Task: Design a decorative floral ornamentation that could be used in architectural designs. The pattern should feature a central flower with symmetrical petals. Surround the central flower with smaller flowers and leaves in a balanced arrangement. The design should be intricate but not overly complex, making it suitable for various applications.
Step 251:
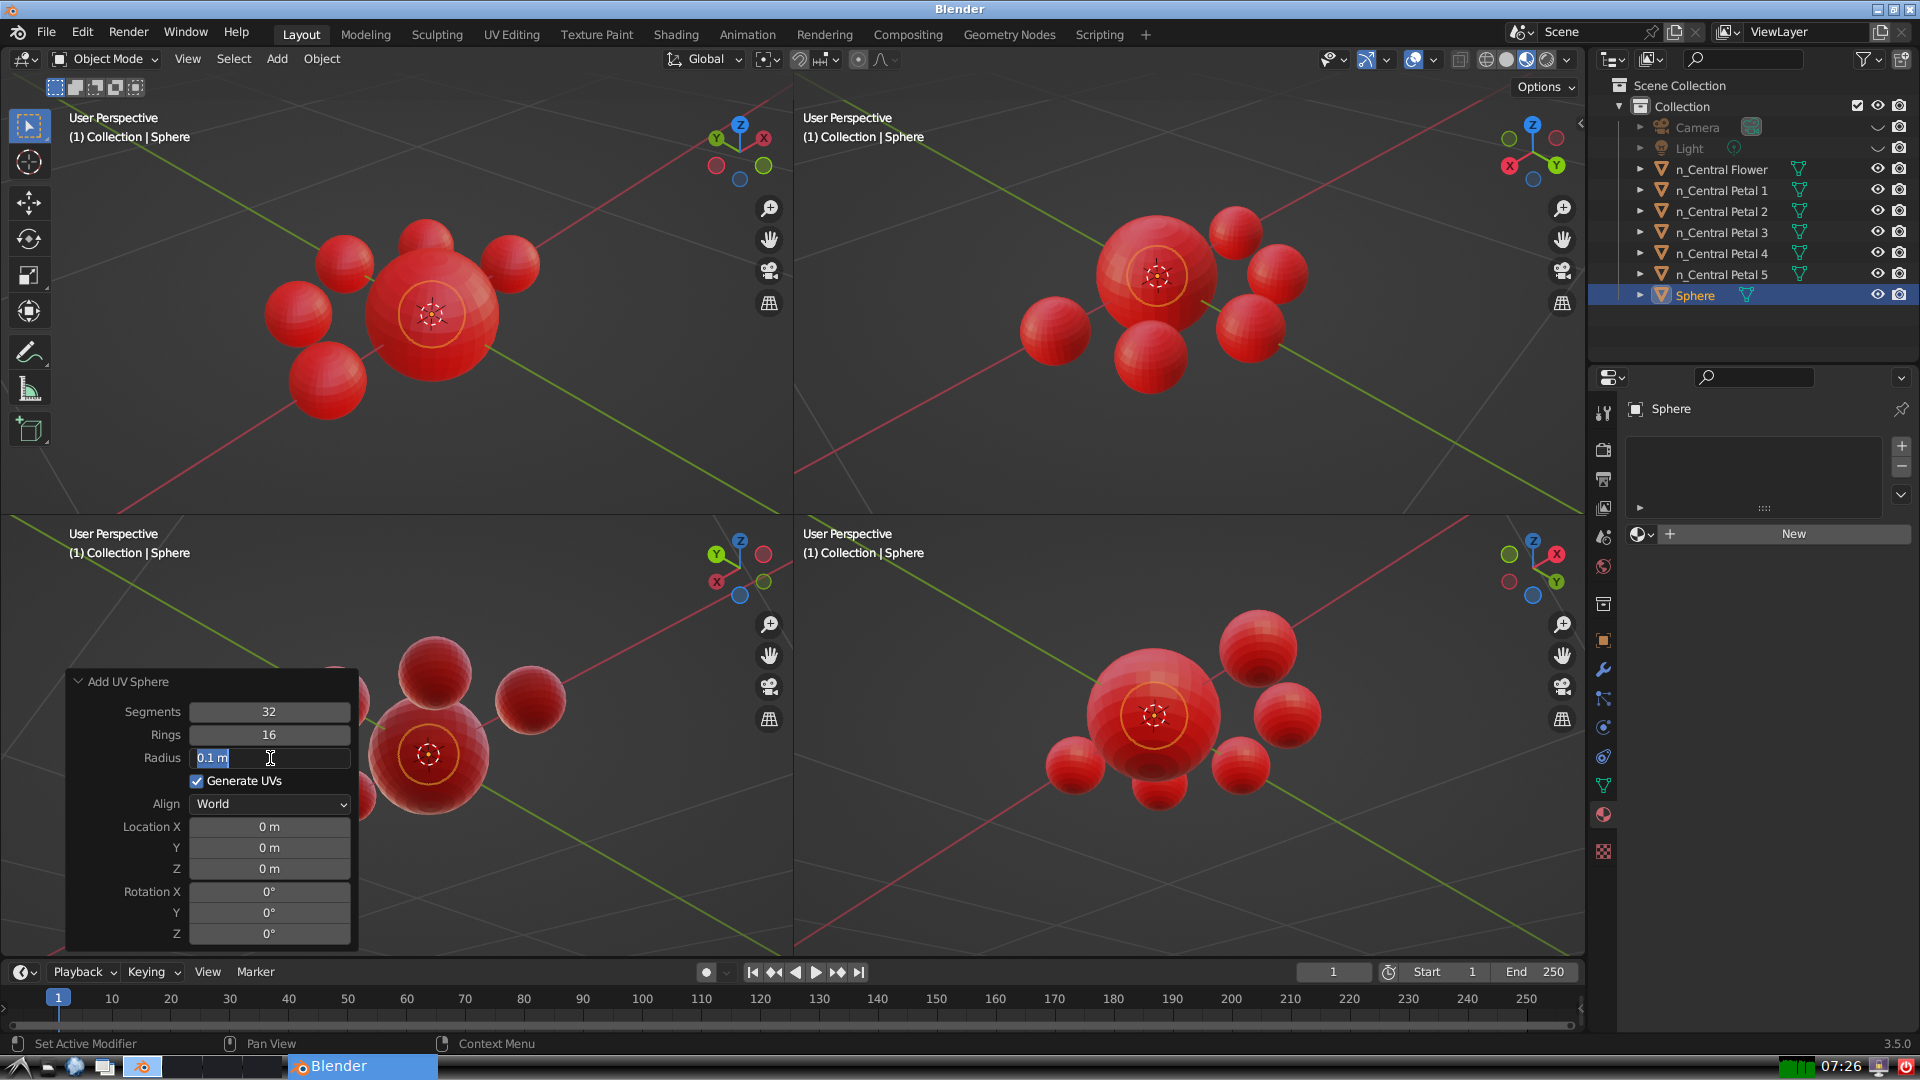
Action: input_text: 0.1